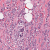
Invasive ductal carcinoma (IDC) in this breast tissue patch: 1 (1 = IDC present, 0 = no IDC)